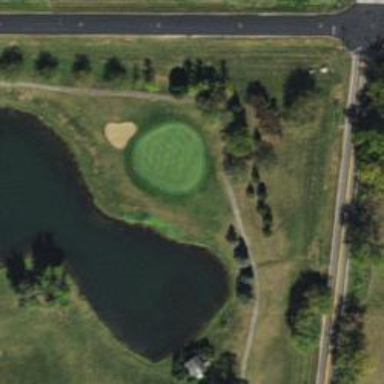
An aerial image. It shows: View of golf hole.